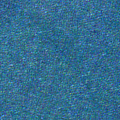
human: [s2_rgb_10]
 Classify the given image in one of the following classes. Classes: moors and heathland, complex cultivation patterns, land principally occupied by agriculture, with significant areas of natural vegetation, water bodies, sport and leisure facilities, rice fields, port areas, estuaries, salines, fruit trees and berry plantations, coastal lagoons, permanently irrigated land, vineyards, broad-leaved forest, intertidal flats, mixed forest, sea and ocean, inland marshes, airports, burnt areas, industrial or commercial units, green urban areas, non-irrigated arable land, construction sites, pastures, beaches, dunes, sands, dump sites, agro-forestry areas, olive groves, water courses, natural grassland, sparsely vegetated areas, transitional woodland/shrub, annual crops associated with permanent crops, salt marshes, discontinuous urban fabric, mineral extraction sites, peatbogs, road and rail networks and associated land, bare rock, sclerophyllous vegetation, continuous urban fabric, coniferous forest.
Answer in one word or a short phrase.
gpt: sea and ocean